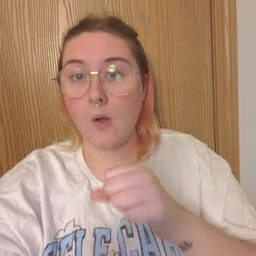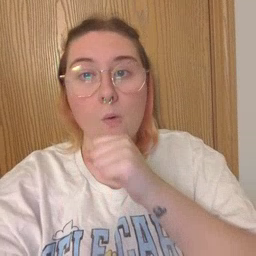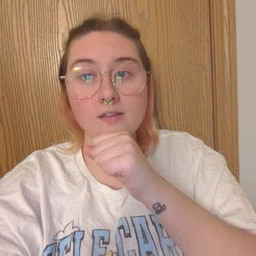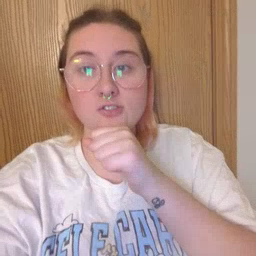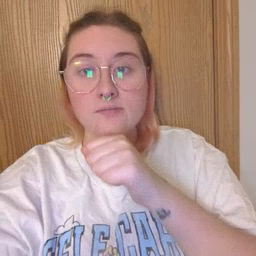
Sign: orange